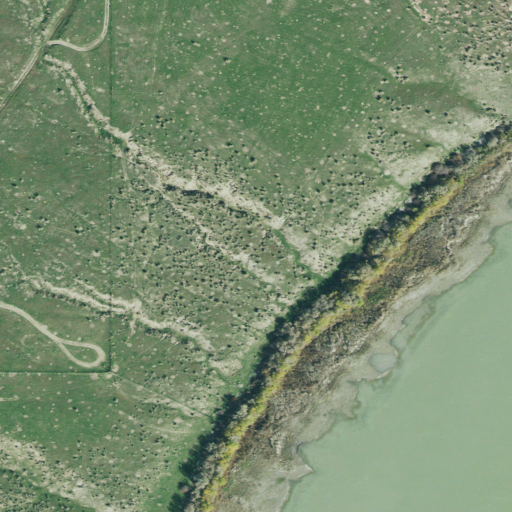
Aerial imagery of valley in Utah named Chaparral Canyon containing grassland, shrub, and open water